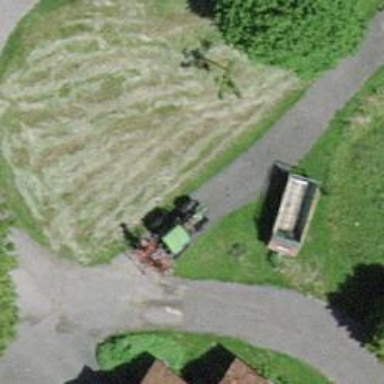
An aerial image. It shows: Farm.